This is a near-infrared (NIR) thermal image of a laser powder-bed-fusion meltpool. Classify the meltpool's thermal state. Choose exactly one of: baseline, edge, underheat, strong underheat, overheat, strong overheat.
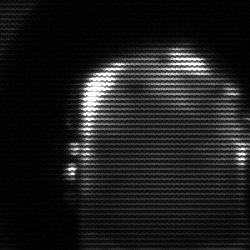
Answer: baseline